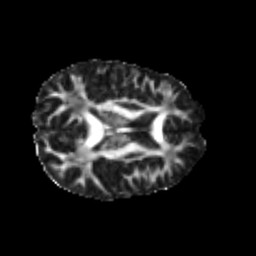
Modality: FA
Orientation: axial
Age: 29
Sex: male
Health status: healthy